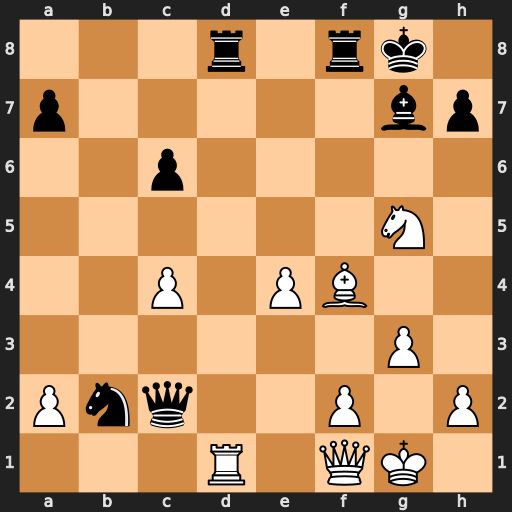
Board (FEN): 3r1rk1/p5bp/2p5/6N1/2P1PB2/6P1/Pnq2P1P/3R1QK1
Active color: w
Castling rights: -
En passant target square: -
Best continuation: Rxd8 Rxd8 Qh3 Qxc4 Qxh7+ Kf8 Qg6